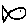
Label: fish